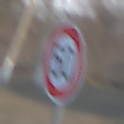
Verkehrszeichen: Geschwindigkeit50
Umgebung: Outdoor, Suburban
Tageszeit: SunriseSunset
Wetter: PartlyCloudy
Licht: Natural
Jahreszeit: Winter
Kontrast: MediumContrast